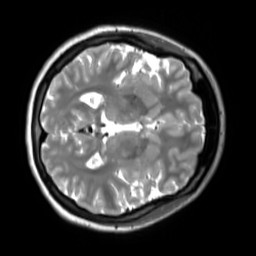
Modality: T2w
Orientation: axial
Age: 24
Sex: female
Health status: ill
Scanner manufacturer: siemens
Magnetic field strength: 3 T
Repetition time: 2.8 s
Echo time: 0.326 s